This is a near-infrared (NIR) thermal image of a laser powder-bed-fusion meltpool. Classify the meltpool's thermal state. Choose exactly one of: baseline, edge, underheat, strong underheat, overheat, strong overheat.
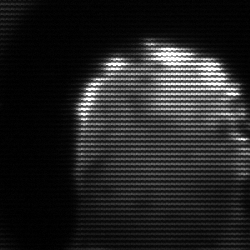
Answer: baseline